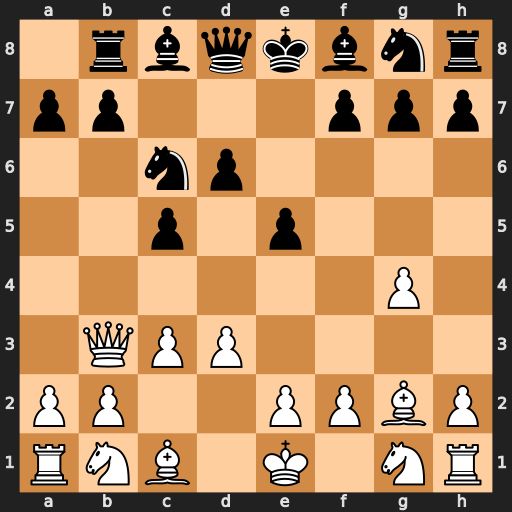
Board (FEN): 1rbqkbnr/pp3ppp/2np4/2p1p3/6P1/1QPP4/PP2PPBP/RNB1K1NR
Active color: w
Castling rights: KQk
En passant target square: -
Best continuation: Bxc6+ bxc6 Qxb8